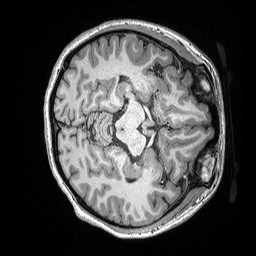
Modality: T1w
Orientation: axial
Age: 24
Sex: female